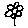
Label: flower